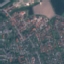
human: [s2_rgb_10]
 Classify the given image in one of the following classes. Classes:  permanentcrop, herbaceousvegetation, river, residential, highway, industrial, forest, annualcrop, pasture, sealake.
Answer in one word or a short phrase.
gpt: Residential